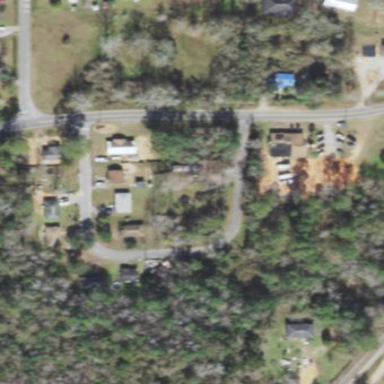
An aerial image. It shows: Single-family residential area.